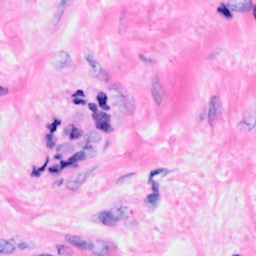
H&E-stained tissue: Breast